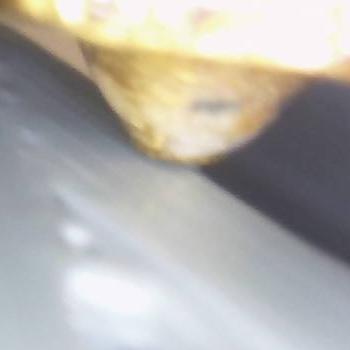
Flow rate: 100%